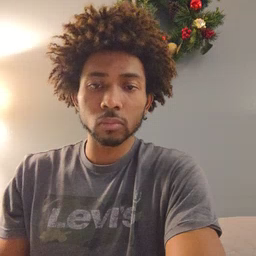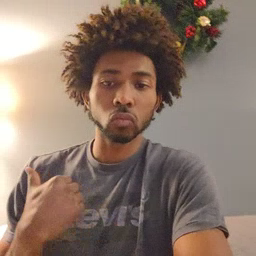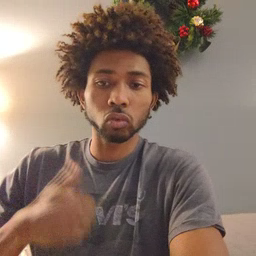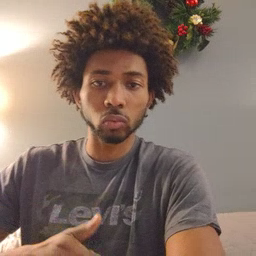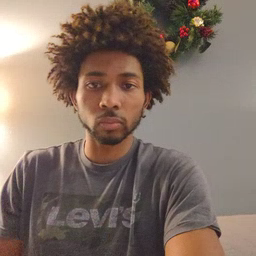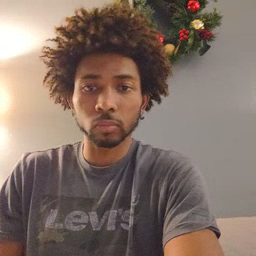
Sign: jacket